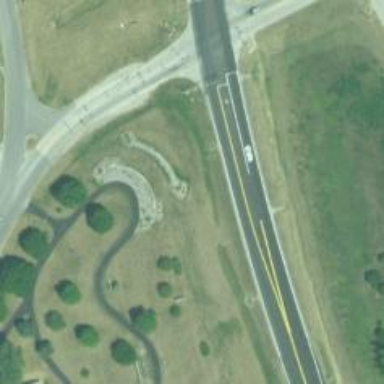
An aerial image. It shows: Memorial site with historic significance.